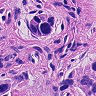
Metastatic tissue present: yes